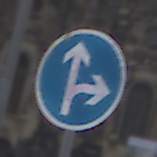
Verkehrszeichen: VorgeschriebeneFahrtrichtungGeradeausOderRechts
Umgebung: Outdoor, Urban
Tageszeit: MorningAfternoon
Wetter: PartlyCloudy
Licht: Natural
Jahreszeit: NotSpecified
Kontrast: LowContrast